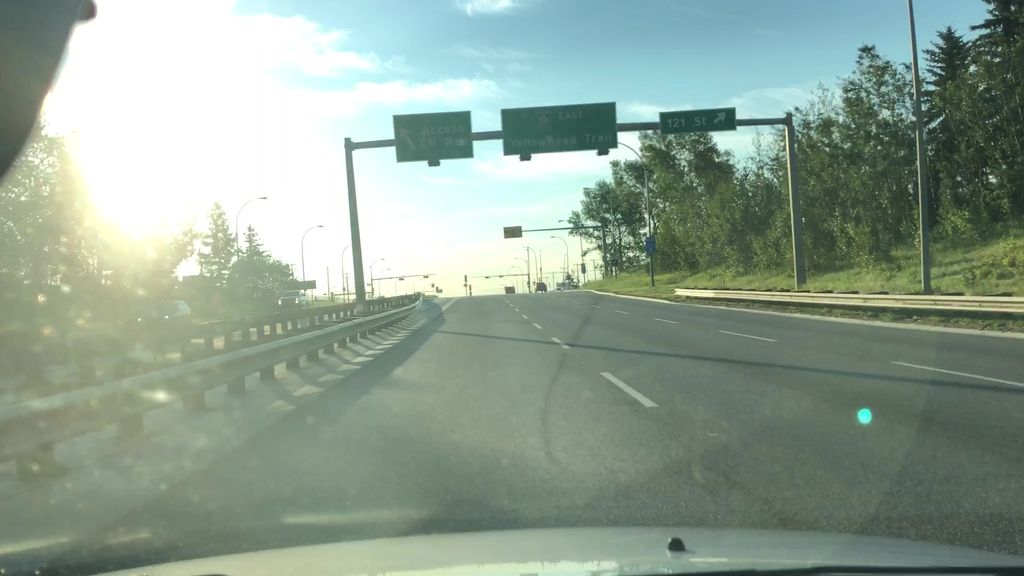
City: edmonton